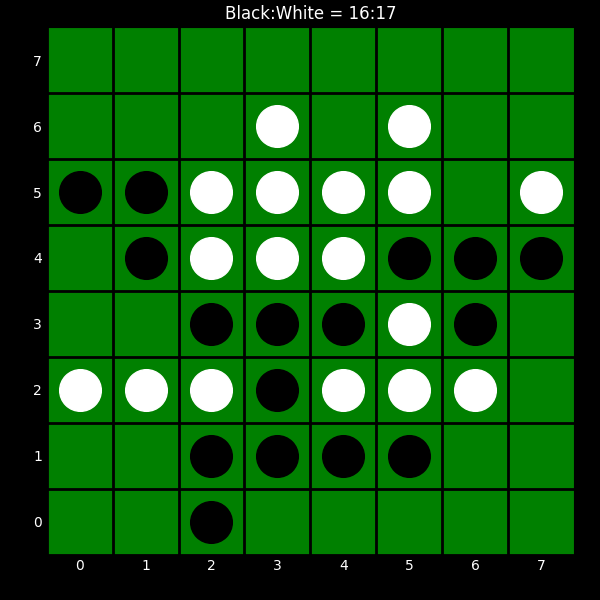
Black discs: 16
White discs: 17